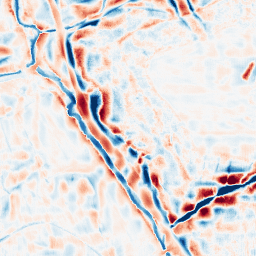
Category: wavelet
Decomposition family: wavelet_dwt
Decomposition parameters: wavelet: coif2
level: 4
Upsampling method: fft_zeropad
Upsampling parameters: scale: 8
Upsampling scale: 8